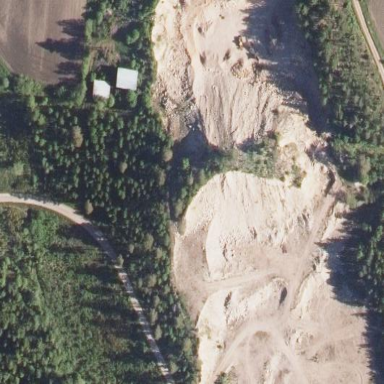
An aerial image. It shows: Quarry area where gravel is extracted.